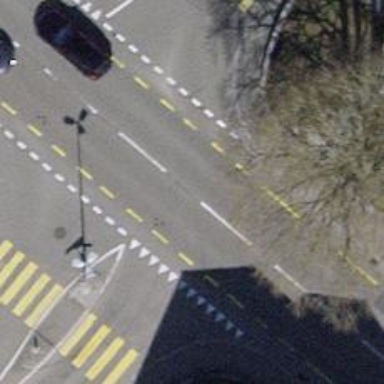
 equipped with cycle lane on both sides."